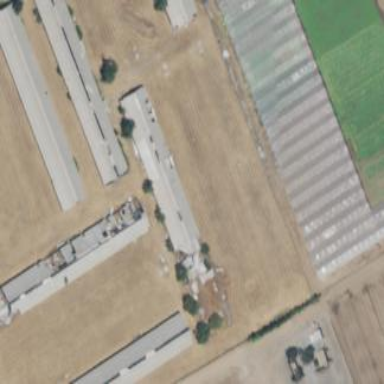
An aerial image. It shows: Greenhouse.